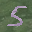
Label: 5